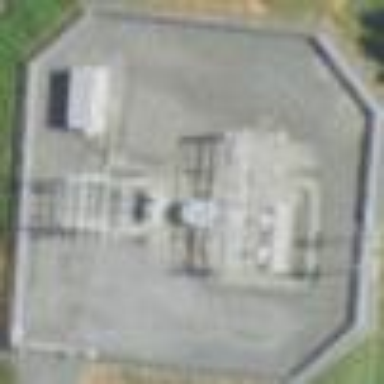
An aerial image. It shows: There is distribution substation enclosed by fence.